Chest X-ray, AP view. Patient: 60 years old, sex F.
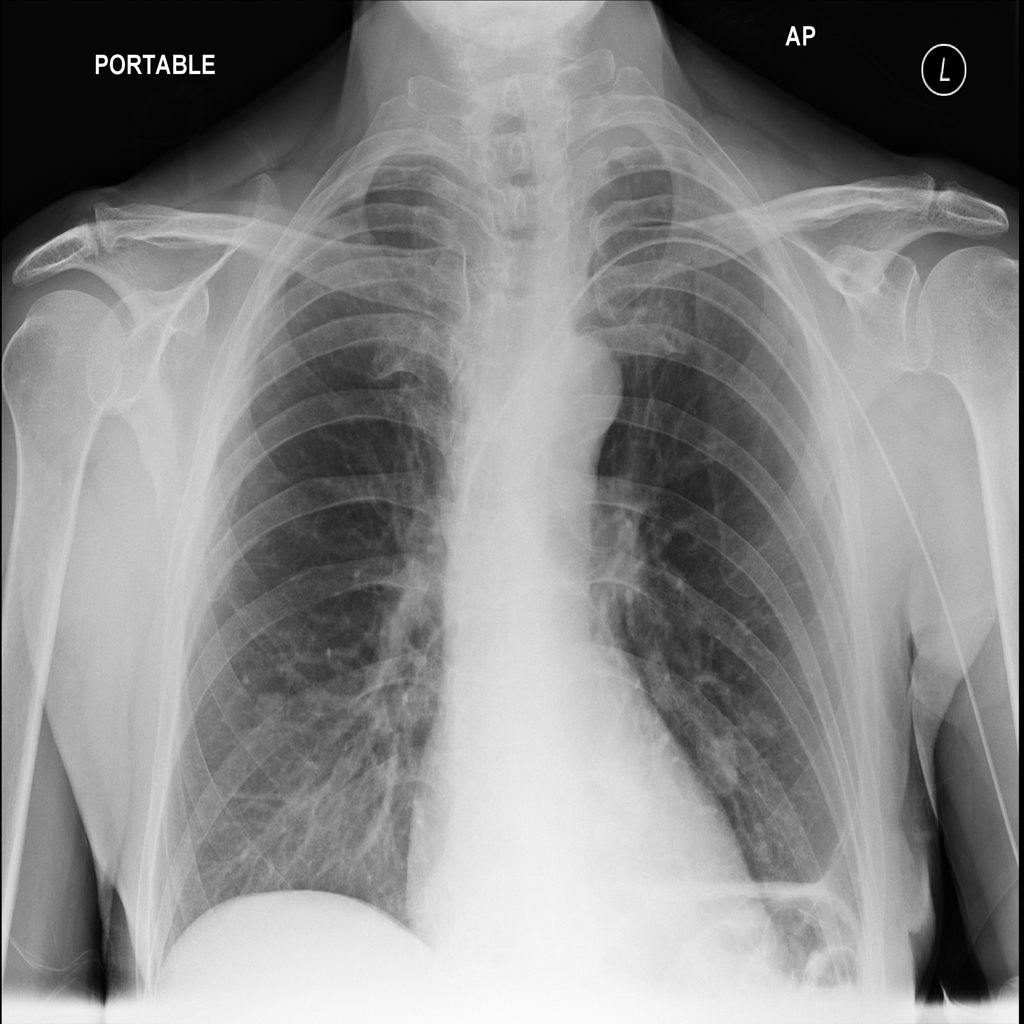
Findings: No Finding